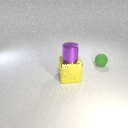
small purple metal cylinder above large yellow metal cube